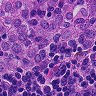
Metastatic tissue present: yes